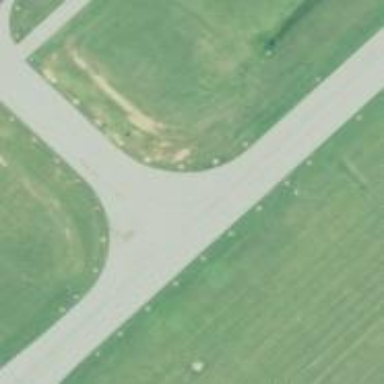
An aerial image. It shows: Image of taxiway at airport.